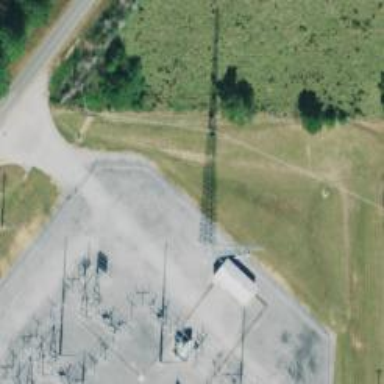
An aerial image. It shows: Mast tower used for communication.